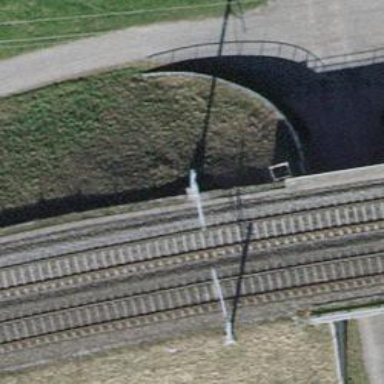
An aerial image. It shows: Railway milestone.